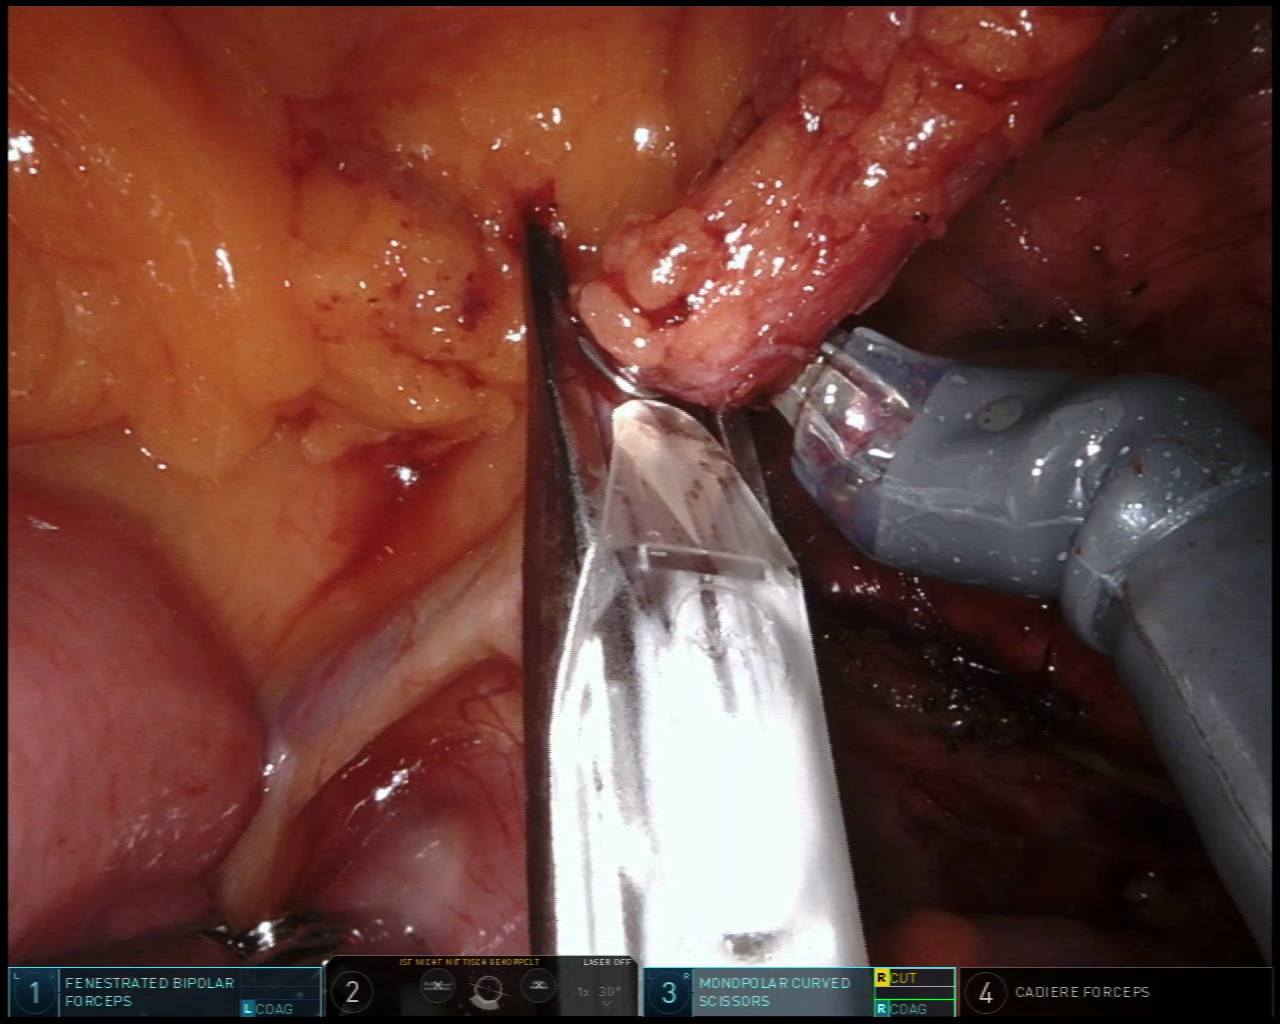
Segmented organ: intestinal_veins
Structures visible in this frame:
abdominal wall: no
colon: no
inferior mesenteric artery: no
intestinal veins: yes
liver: no
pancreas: no
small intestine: yes
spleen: no
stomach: no
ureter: no
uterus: no
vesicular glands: no